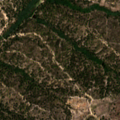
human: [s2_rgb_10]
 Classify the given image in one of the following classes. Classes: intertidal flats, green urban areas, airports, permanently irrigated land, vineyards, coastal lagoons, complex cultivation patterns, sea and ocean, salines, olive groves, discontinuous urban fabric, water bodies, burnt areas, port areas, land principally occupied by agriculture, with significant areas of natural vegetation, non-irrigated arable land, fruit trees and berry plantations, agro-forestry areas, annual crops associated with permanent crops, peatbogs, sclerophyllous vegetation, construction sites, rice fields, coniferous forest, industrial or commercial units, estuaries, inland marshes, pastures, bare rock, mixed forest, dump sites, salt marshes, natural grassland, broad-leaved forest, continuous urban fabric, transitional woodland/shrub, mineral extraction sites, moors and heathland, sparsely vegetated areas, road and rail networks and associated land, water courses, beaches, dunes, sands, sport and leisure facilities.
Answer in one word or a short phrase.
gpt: rice fields, coniferous forest, mixed forest